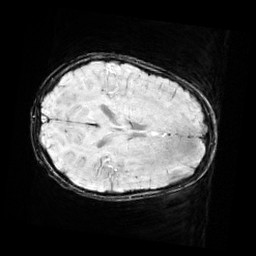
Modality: SWI
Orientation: axial
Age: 10
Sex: female
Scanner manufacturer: siemens
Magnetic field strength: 3 T
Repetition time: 0.027 s
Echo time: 0.02 s